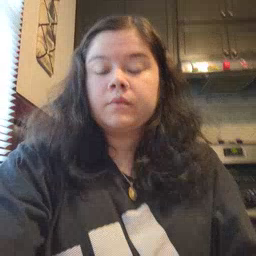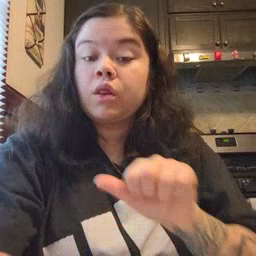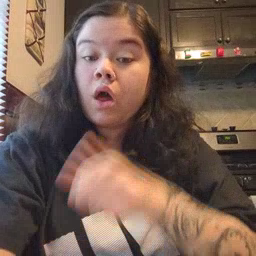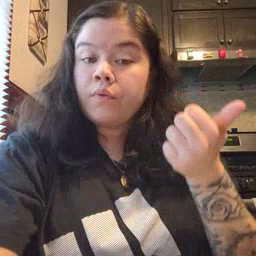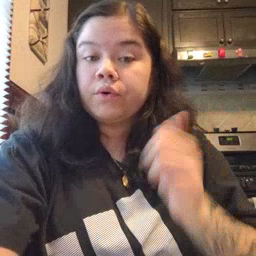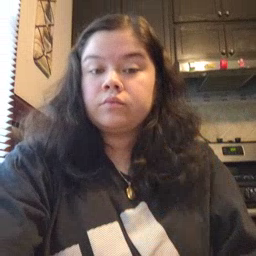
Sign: another